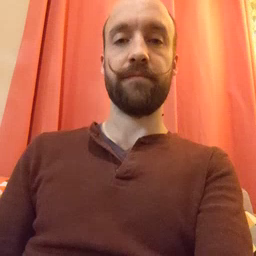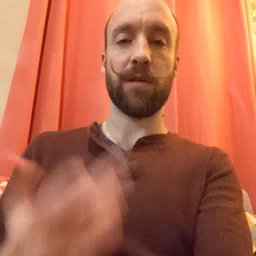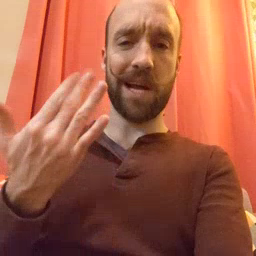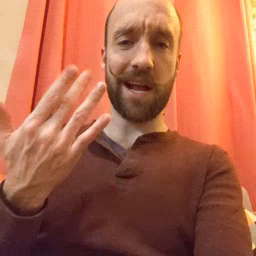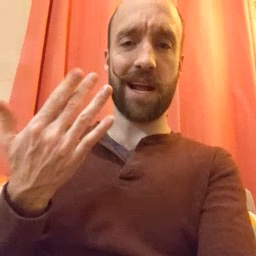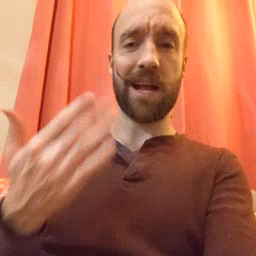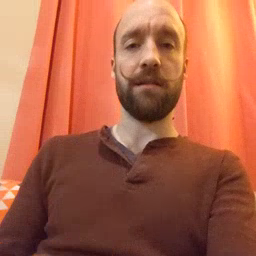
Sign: wait